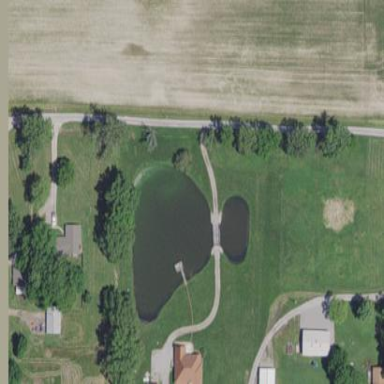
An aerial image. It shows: Pond surrounded by natural water.